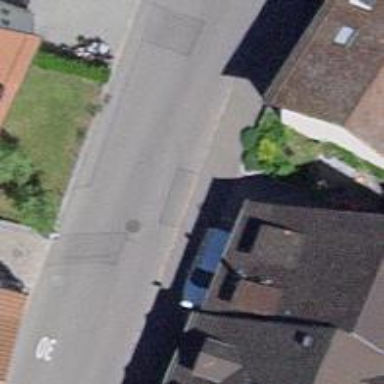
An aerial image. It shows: Residential road with asphalt surface and sidewalk on the left side.